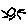
Label: sun